Field crop: maize
Growth stage: 1
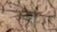
Species: lolium